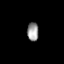
Tissue: prostate
Cell type: Endothelial cells
Senescence score: 0.691
Nuclear area (px): 208
Mean DAPI intensity: 151.962